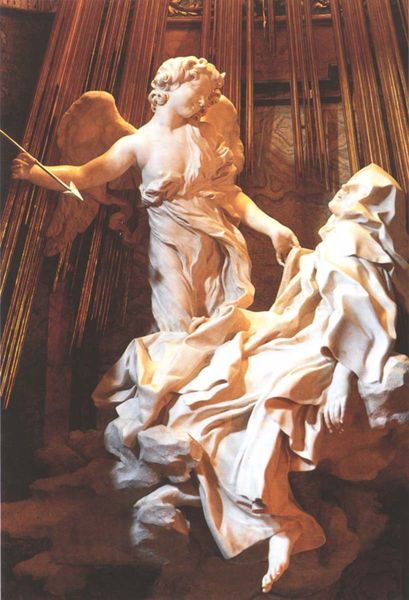
Titel: Die Verzückung der hl. Theresa von Avila in der Capella Cornaro
Künstler: Giovanni Lorenzo Bernini
Standort: Rom, S. Maria della Vittoria (EU - I - Latium)
Schlagwörter: frau, wolke, engel, pfeil